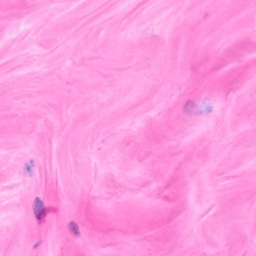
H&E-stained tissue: Breast